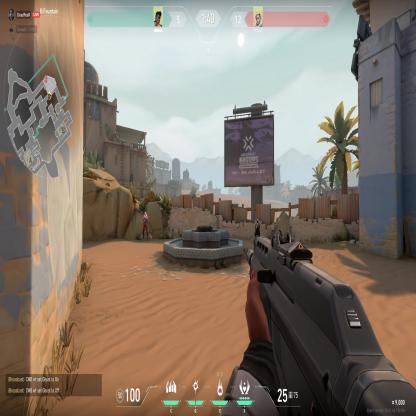
Label: enemy